Question: I am trying to put a UIDatePicker view into a UIActionSheet. You can see the problem I am running into here. Even without the keyboard there, you can still see through that spot to the background. I included the code below which is called when the user taps a button on the screen. To clarify, the view controller that is the background is a modal view controller with its own navigation hierarchy. Additionally to this question (this isn't as important), but I would like to move the two selection buttons below the date picker. Is there an easy way to do that?
'''
//How I initialized the action sheet
dateActionSheet = [[UIActionSheet alloc] initWithTitle:@"Choose Date" delegate:self cancelButtonTitle:@"Cancel" destructiveButtonTitle:nil otherButtonTitles:@"Done", nil];
//This code gets called when the user taps a button on the screen
datePicker.datePickerMode = UIDatePickerModeDate; //UIDatePicker datePicker
[dateActionSheet addSubview:datePicker];
[dateActionSheet showInView:self.view];
CGRect menuRect = dateActionSheet.frame;
CGFloat orgHeight = menuRect.size.height;
menuRect.origin.y -= 214; //height of picker
menuRect.size.height = orgHeight+214;
dateActionSheet.frame = menuRect;
CGRect pickerRect = datePicker.frame;
pickerRect.origin.y = orgHeight;
datePicker.frame = pickerRect;
'''
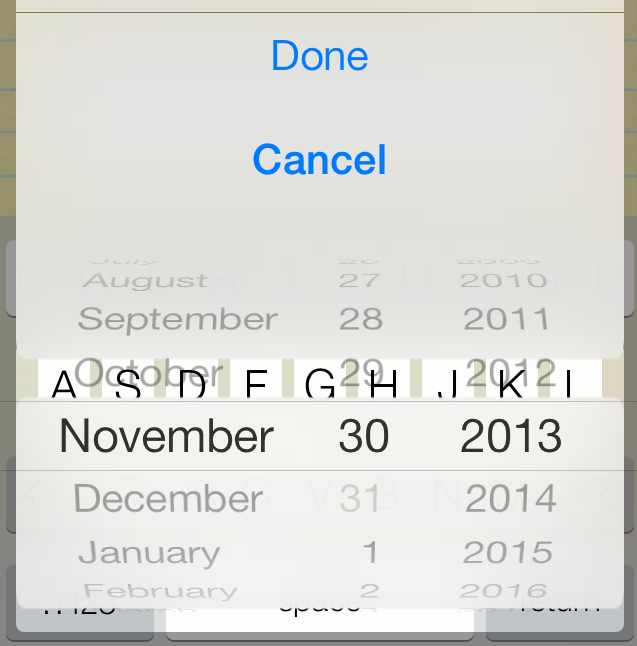
Answer: From the <URL>:
> 'UIActionSheet' is not designed to be subclassed, nor should you add views to its hierarchy.
Instead, create your own view, or use a third-party library like <URL>.